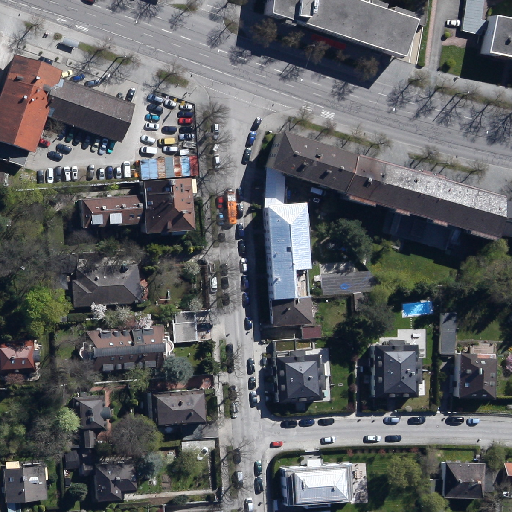
Referring expression: long truck